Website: home-depot
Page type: cross-sells
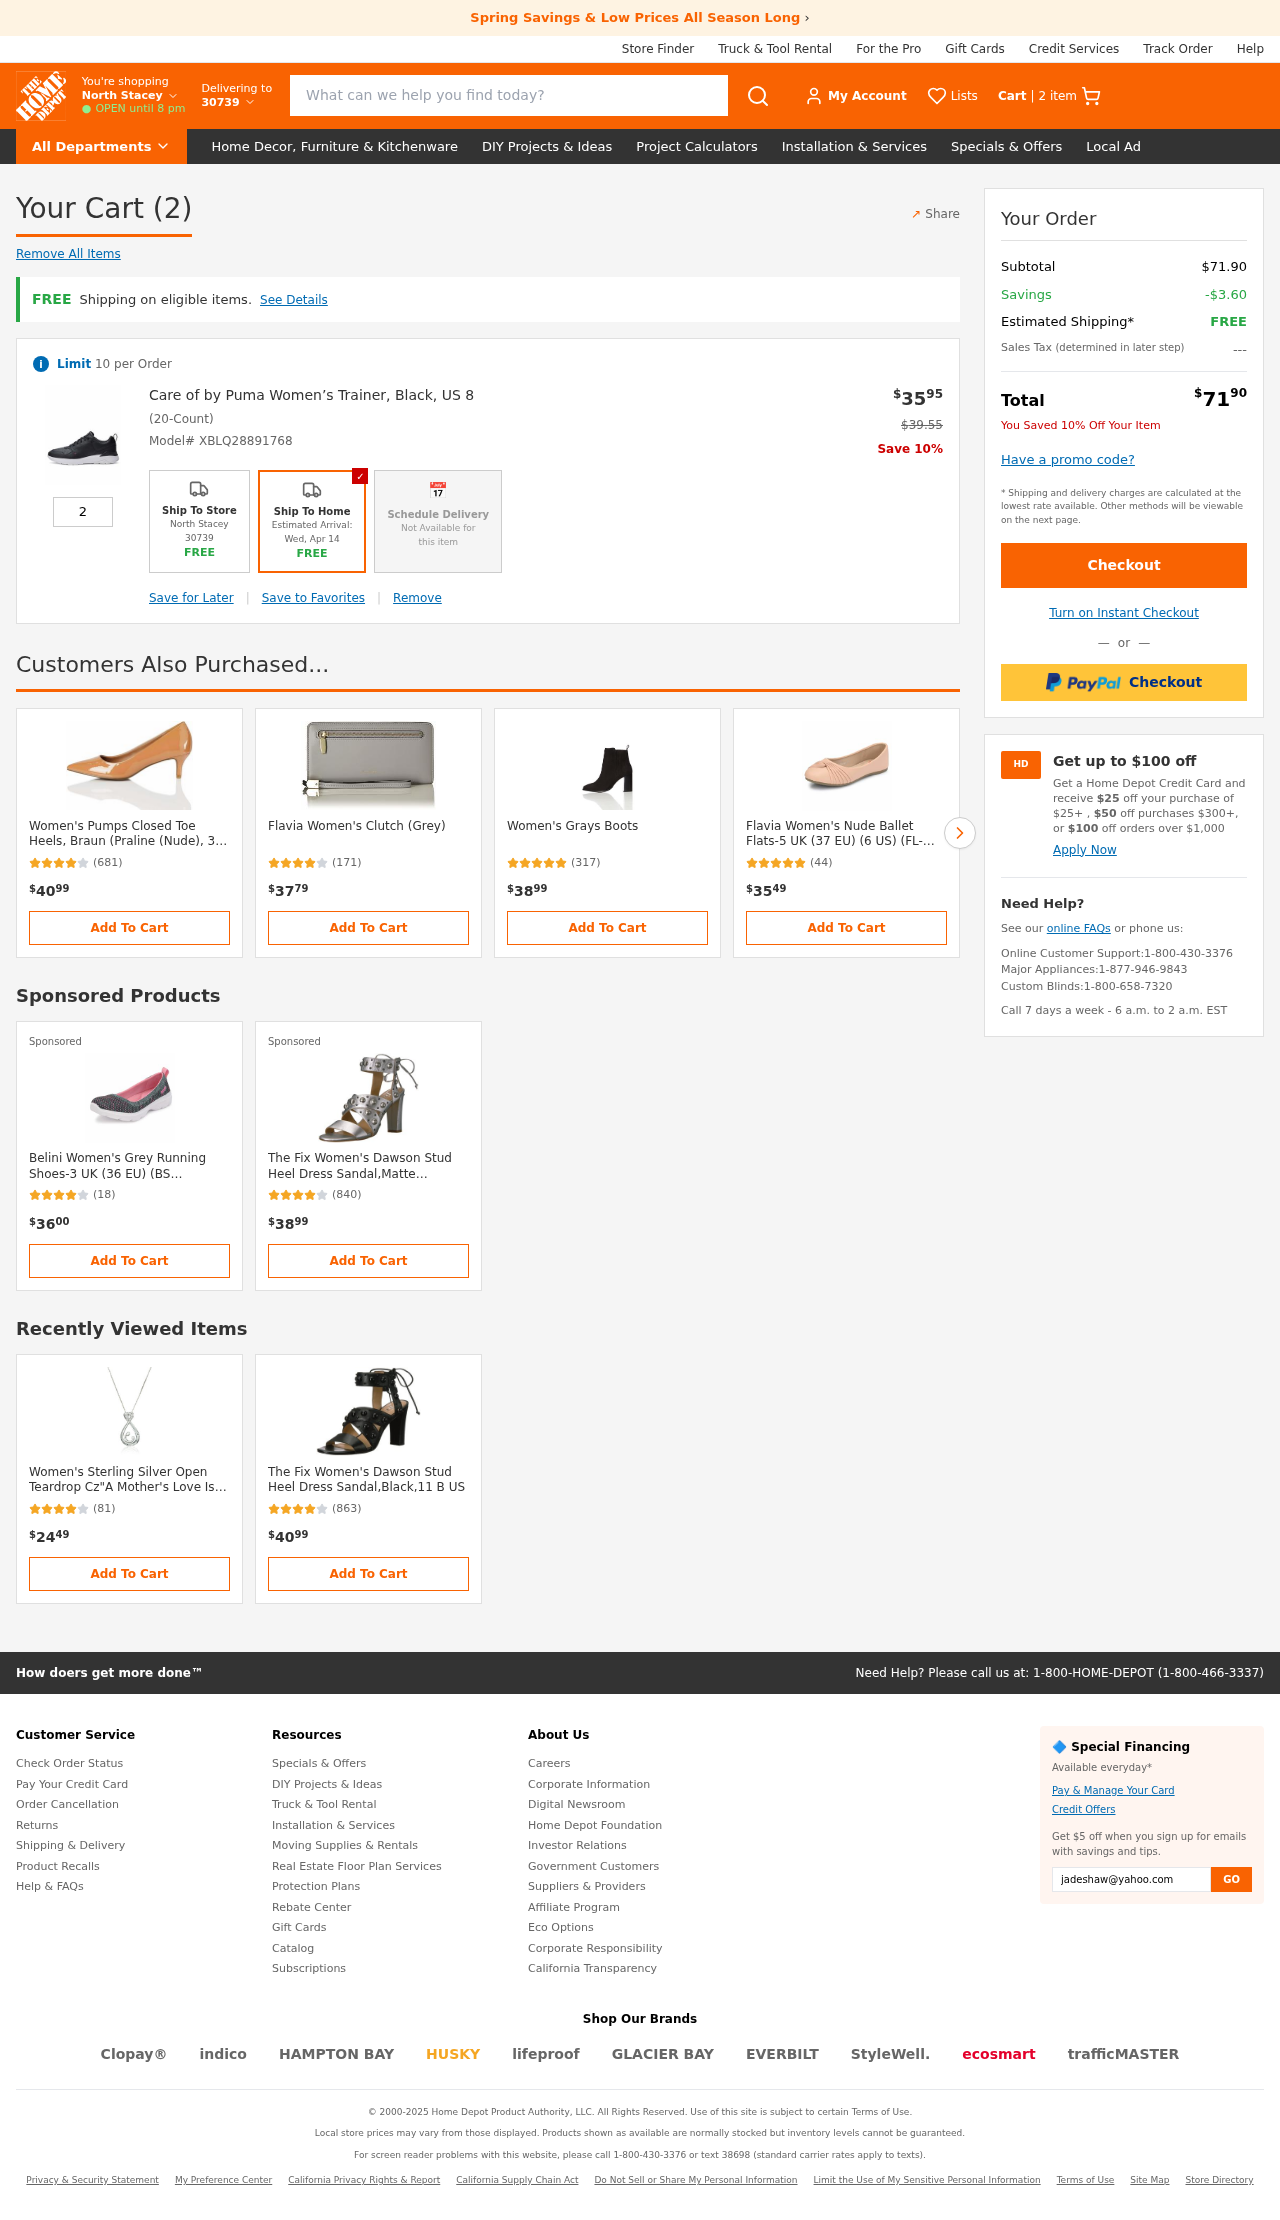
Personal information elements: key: PII_LOCATION1_CITY
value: North Stacey
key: PII_POSTCODE
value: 30739
Product elements: key: PRODUCT1_NAME
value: Care of by Puma Women’s Trainer, Black, US 8
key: PRODUCT1_PRICE
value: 35.95
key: PRODUCT1_QUANTITY
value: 2
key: PRODUCT1_ORIGINAL_PRICE
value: $39.55
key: PRODUCT2_NAME
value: Women's Pumps Closed Toe Heels, Braun (Praline (Nude), 3.5 UK
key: PRODUCT2_NUM_RATINGS
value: (681)
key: PRODUCT2_PRICE
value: $4099
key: PRODUCT3_NAME
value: Flavia Women's Clutch (Grey)
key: PRODUCT3_NUM_RATINGS
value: (171)
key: PRODUCT3_PRICE
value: $3779
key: PRODUCT4_NAME
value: Women's Grays Boots
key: PRODUCT4_NUM_RATINGS
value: (317)
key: PRODUCT4_PRICE
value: $3899
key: PRODUCT5_NAME
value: Flavia Women's Nude Ballet Flats-5 UK (37 EU) (6 US) (FL-94/NUD)
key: PRODUCT5_NUM_RATINGS
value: (44)
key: PRODUCT5_PRICE
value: $3549
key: PRODUCT6_NAME
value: Belini Women's Grey Running Shoes-3 UK (36 EU) (BS 124GREY3)
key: PRODUCT6_NUM_RATINGS
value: (18)
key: PRODUCT6_PRICE
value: $3600
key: PRODUCT7_NAME
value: The Fix Women's Dawson Stud Heel Dress Sandal,Matte Silver/Metallic,9 B US
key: PRODUCT7_NUM_RATINGS
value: (840)
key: PRODUCT7_PRICE
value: $3899
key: PRODUCT8_NAME
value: Women's Sterling Silver Open Teardrop Cz"A Mother's Love Is Forever" Pendant Necklace, 18"
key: PRODUCT8_NUM_RATINGS
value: (81)
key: PRODUCT8_PRICE
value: $2449
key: PRODUCT9_NAME
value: The Fix Women's Dawson Stud Heel Dress Sandal,Black,11 B US
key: PRODUCT9_NUM_RATINGS
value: (863)
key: PRODUCT9_PRICE
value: $4099
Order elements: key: ORDER_NUM_ITEMS
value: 2 item
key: ORDER_NUM_ITEMS
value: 2
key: ORDER_SKU
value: Model# XBLQ28891768
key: ORDER_SUBTOTAL
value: $71.90
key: ORDER_SAVINGS
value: -$3.60
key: ORDER_TOTAL
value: $7190
Search elements: key: HEADER_SEARCH
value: What can we help you find today?